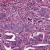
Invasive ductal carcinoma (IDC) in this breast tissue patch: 1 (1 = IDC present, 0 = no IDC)